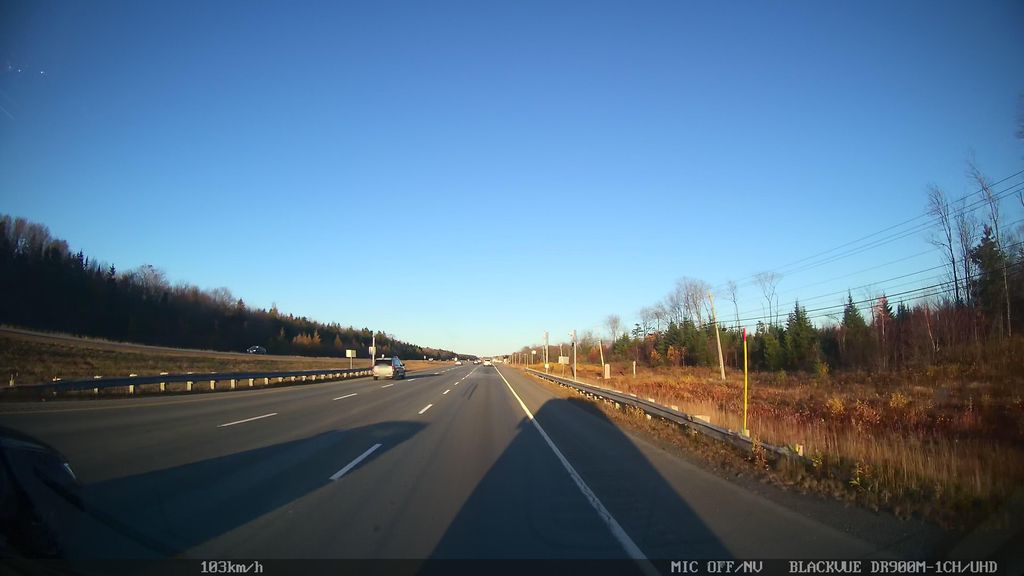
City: halifax